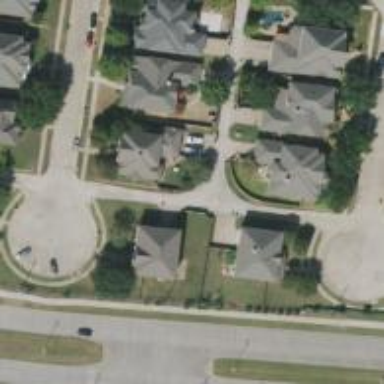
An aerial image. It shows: Alley classified as service road.